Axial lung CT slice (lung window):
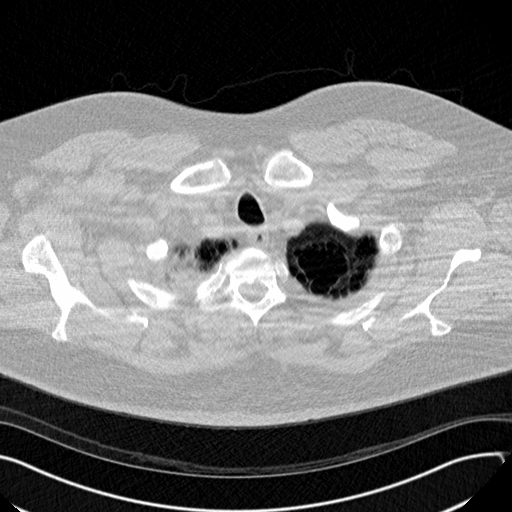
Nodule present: no